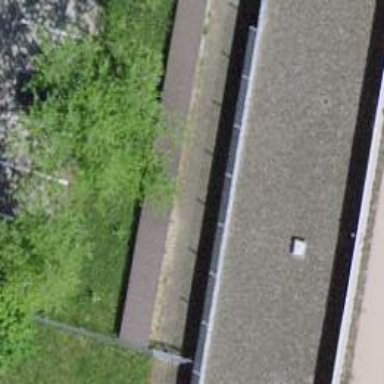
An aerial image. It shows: Bicycle parking shed.